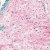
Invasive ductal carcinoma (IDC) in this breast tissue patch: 0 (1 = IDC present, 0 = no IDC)